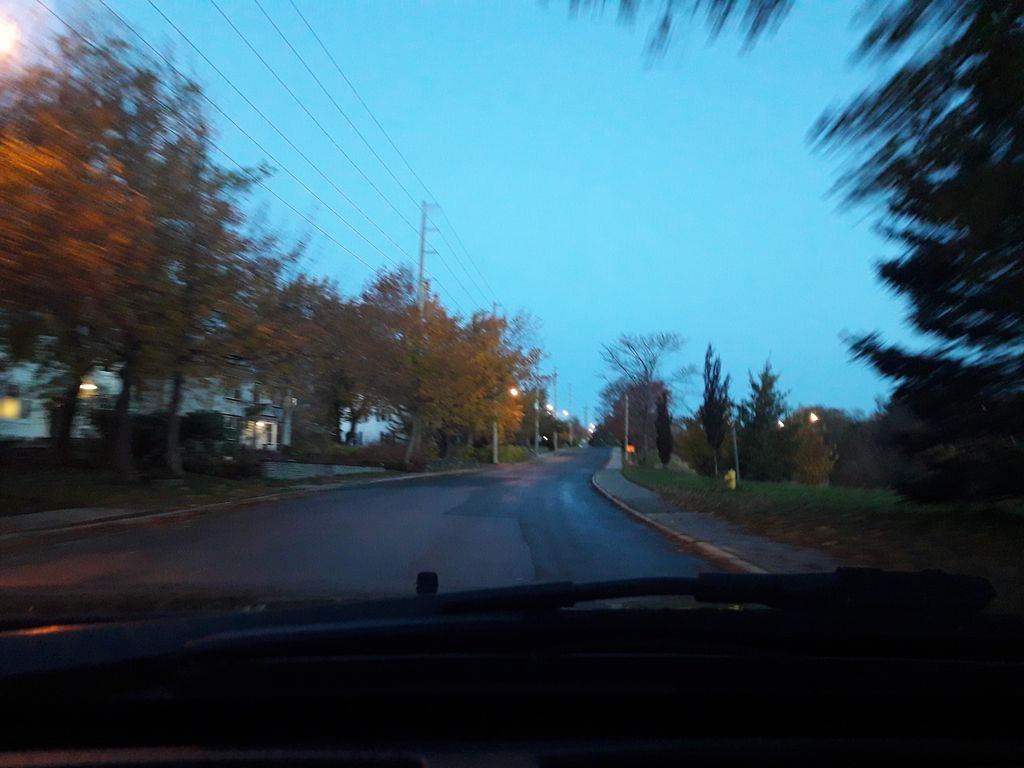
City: st_johns